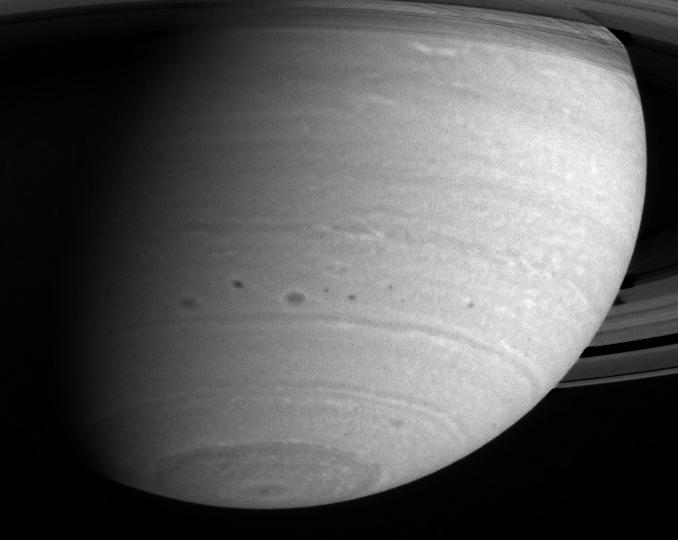
Storm Alley Saturn, Cassini-Huygens